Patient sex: M
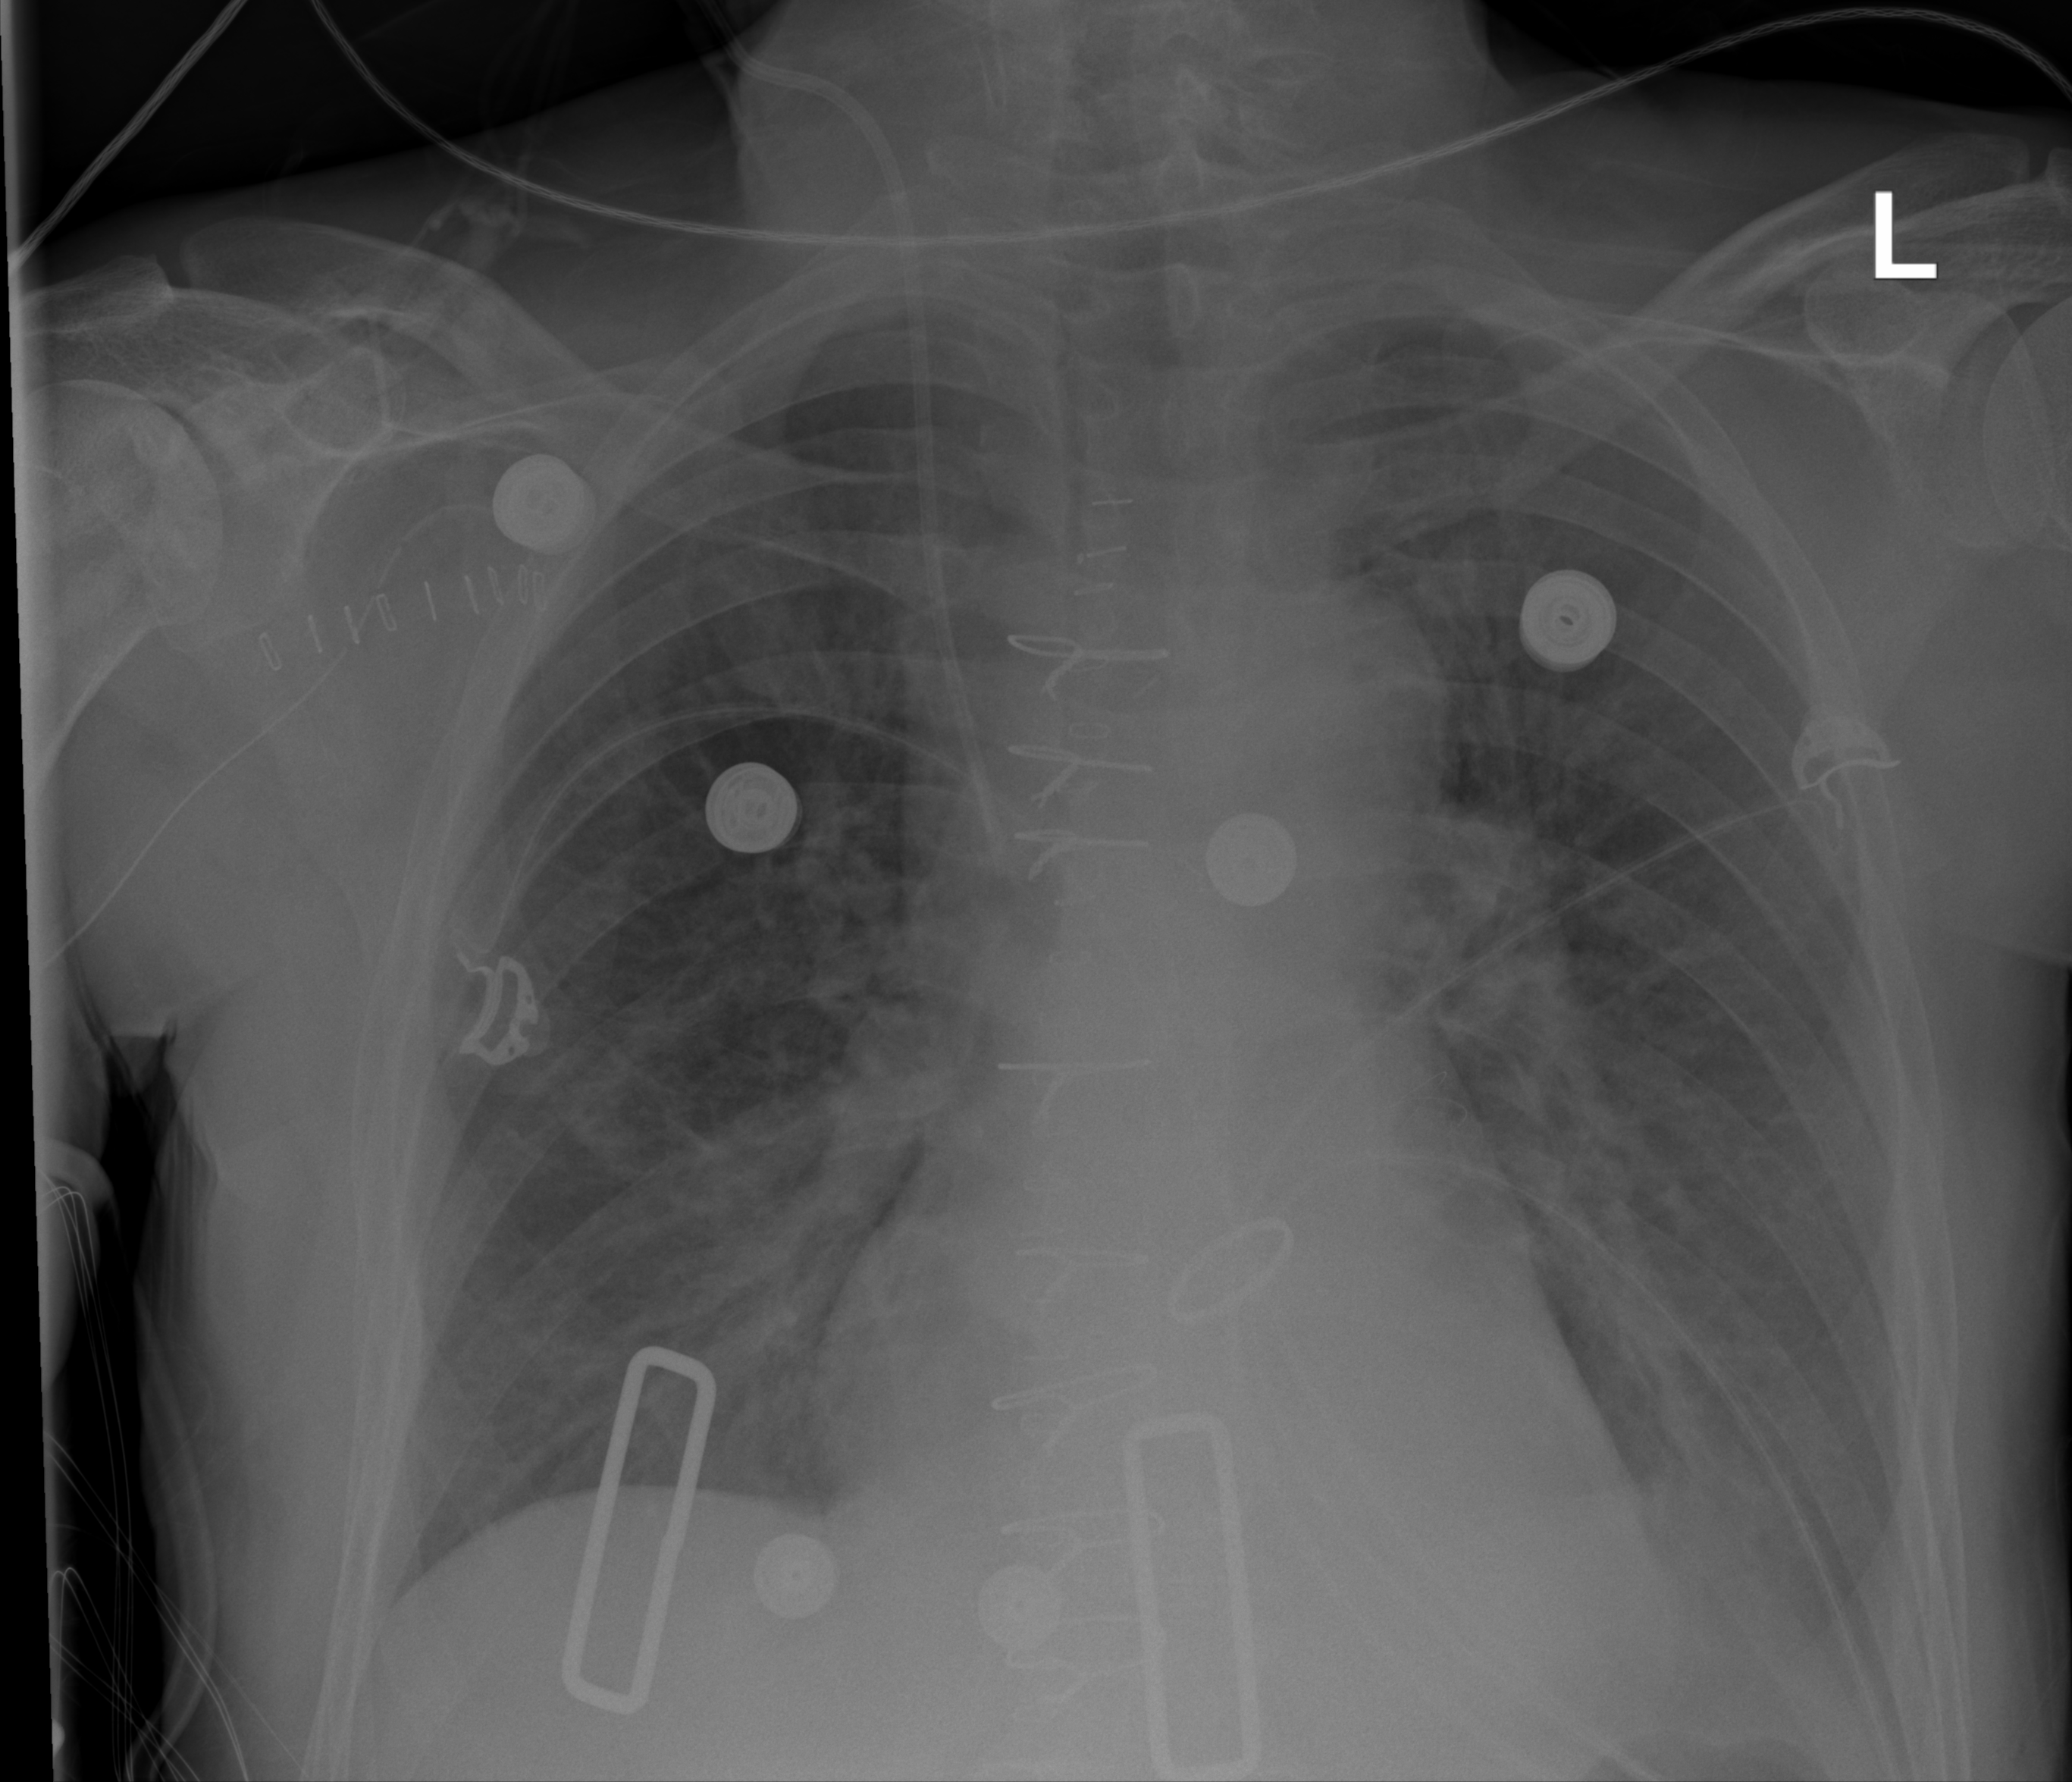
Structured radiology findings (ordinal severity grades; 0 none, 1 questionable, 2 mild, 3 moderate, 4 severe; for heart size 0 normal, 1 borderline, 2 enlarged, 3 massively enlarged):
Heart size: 1
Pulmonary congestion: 2
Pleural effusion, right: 0
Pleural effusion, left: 2
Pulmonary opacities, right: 2
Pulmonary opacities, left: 2
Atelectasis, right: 2
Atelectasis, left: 2